Question: So I have code that generates an SVG xml:
'''
def get_map(locations):
max_value = max(locations.iteritems(), key=operator.itemgetter(1))[1]
base = "fill:#%s;fill-rule:nonzero;"
f = open("../static/img/usaHigh.svg", "r").read()
soup = BeautifulSoup(f)
for l in locations:
#do stuff.....
return str(soup)
'''
but now I want to serve this svg through flask. To be able to do something like
'''
<img src='sometemp.svg'>
'''
so my flask function would look like:
'''
def serve_content():
return render_template('sometemplate.html', map=get_map())
'''
Is this possible without creating temp files?
EDIT: here's a chunk of the output:
'''
<?xml version='1.0' encoding='utf-8'?>
<!-- (c) ammap.com | SVG map of USA -->
<svg xmlns="http://www.w3.org/2000/svg" xmlns:amcharts="http://amcharts.com/ammap" xmlns:xlink="http://www.w3.org/1999/xlink" version="1.1">
<defs>
<style type="text/css">
.land
{
fill: #CCCCCC;
fill-opacity: 1;
stroke:white;
stroke-opacity: 1;
stroke-width:0.5;
}
</style>
<!--{id:"US-AK"},{id:"US-AL"},{id:"US-AR"},{id:"US-AZ"},{id:"US-CA"},{id:"US-CO"},{id:"US-CT"},{id:"US-DC"},{id:"US-DE"},{id:"US-FL"},{id:"US-GA"},{id:"US-HI"},{id:"US-IA"},{id:"US-ID"},{id:"US-IL"},{id:"US-IN"},{id:"US-KS"},{id:"US-KY"},{id:"US-LA"},{id:"US-MA"},{id:"US-MD"},{id:"US-ME"},{id:"US-MI"},{id:"US-MN"},{id:"US-MO"},{id:"US-MS"},{id:"US-MT"},{id:"US-NC"},{id:"US-ND"},{id:"US-NE"},{id:"US-NH"},{id:"US-NJ"},{id:"US-NM"},{id:"US-NV"},{id:"US-NY"},{id:"US-OH"},{id:"US-OK"},{id:"US-OR"},{id:"US-PA"},{id:"US-RI"},{id:"US-SC"},{id:"US-SD"},{id:"US-TN"},{id:"US-TX"},{id:"US-UT"},{id:"US-VA"},{id:"US-VT"},{id:"US-WA"},{id:"US-WI"},{id:"US-WV"},{id:"US-WY"}-->
</defs>
<g>
<path id="US-AK" title="Alaska" class="land" d="M456.18,521.82l-0.1,4.96l-0.1,4.94l-0.1,4.92l-0.1,4.9l-0.1,4.88l-0.1,4.86l-0.1,4.84l-0.1,4.82l-0.1,4.8l-0.1,4.78l-0.1,4.77l-0.09,4.75l-0.1,4.73l-0.09,4.71l-0.09,4.7l-0.09,4.68l-0.09,4.66l-0.09,4.65l-0.09,4.64l-0.09,4.62l-0.09,4.61l-0.09,4.59l-0.09,4.58l-0.09,4.56l-0.09,4.55l-0.09,4.54l-0.09,4.53l-0.09,4.51l-0.09,4.5l-0.09,4.49l-0.09,4.48l-0.09,4.47l1.8,0.66l1.79,0.65l0.57,-1.23l1.93,0.97l1.69,0.85l1.09,-1.06l1.18,-1.14l1.58,-0.07l1.77,-0.09l1.18,-0.06l0,0.98l-0.44,1.63l-
'''
So I'm trying to pipe that back to the page template without first saving it into a file, and then serving it. Is that possible?
EDIT 2:
this is the routing function
'''
@app.route("/map", methods=["GET", "POST"])
def map():
locations = {"US-NY":60,
"US-FL":30,
"US-CA":100}
#return Response(get_map(locations), mimetype='image/svg+xml')
return render_template("map.html", svg=get_map(locations))
'''
This is my template:
'''
<html>
<body>
this is some of the stuff I want, here's a beautiful map
{{ svg }}
</body>
</html>
'''
And this is what my page looks like on Chrome

So it's not actually showing the svg :'(
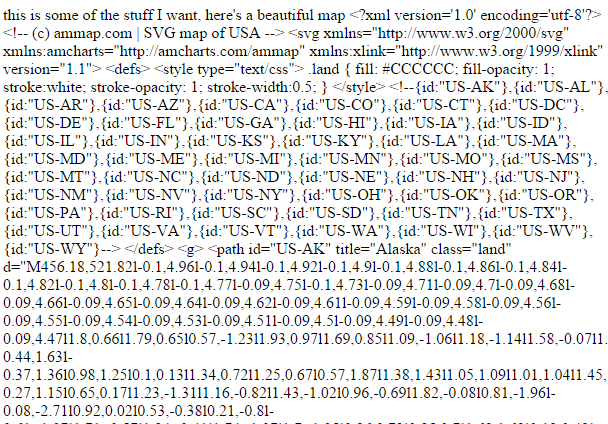
Answer: Your SVG code is being <URL>, like so:
'''
return render_template("map.html", svg=Markup(get_map(locations)))
'''